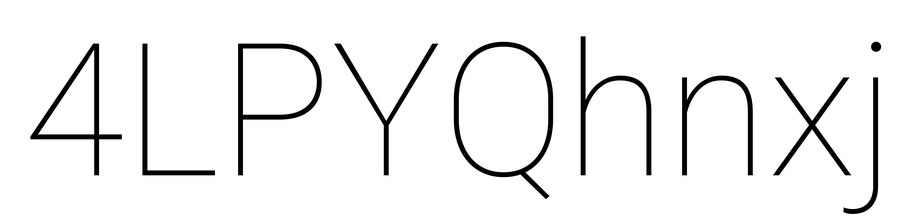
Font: Roboto_Thin